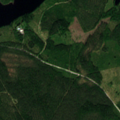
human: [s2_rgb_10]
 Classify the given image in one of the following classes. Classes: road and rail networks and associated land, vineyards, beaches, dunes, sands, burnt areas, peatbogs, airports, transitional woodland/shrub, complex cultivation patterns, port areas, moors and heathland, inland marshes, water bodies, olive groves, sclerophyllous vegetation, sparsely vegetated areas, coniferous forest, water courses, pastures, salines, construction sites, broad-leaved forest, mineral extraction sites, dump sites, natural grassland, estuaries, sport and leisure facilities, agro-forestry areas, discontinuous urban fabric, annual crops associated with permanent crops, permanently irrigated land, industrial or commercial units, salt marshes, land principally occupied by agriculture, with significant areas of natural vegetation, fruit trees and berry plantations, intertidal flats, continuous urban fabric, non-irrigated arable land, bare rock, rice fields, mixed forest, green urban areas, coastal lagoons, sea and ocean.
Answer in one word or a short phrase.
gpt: coniferous forest, transitional woodland/shrub, water bodies